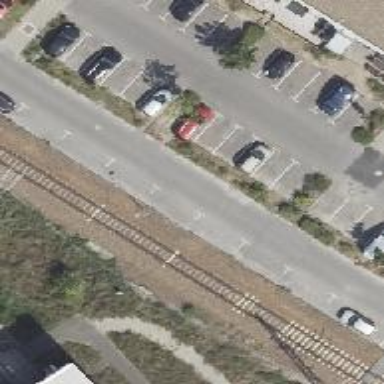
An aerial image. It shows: Rail yard with electrified contact lines for railway operations.